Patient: sex M, age 46
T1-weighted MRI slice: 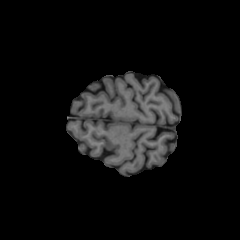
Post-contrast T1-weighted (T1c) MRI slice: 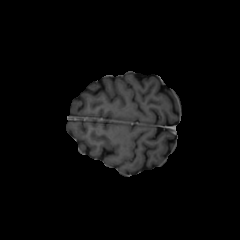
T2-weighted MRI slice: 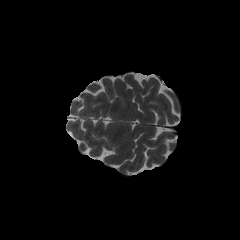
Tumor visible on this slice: no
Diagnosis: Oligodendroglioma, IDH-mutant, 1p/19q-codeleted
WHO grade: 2